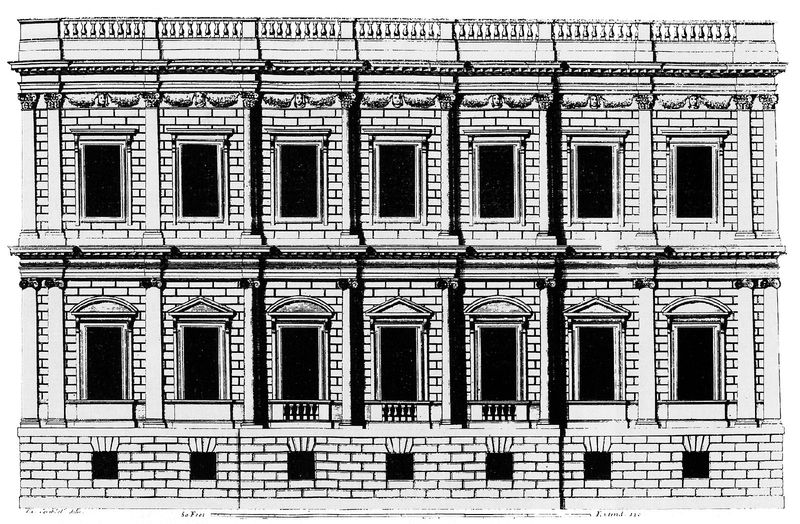
Titel: London, Königlicher Palast Whitehall, Banqueting House
Künstler: Inigo Jones
Standort: London (EU - GB)
Schlagwörter: fenster, grau, schwarz, skizze, weiss, zeichnung, dach, gebäude, haus, wand, architektur, steine, signatur, balkon, fassade, mauer, ziegel, jugendstil, geländer, mauerwerk, schwarzweiß, text, girlanden, sims, plan, maßstab